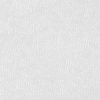
Atmospheric dust classification: dusty